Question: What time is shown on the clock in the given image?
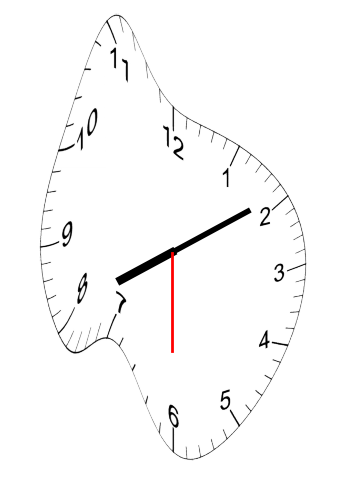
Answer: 08:09:30